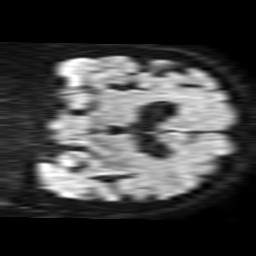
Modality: TRACE
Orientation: coronal
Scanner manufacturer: philips
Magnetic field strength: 1.5 T
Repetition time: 3.481 s
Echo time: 0.07039 s